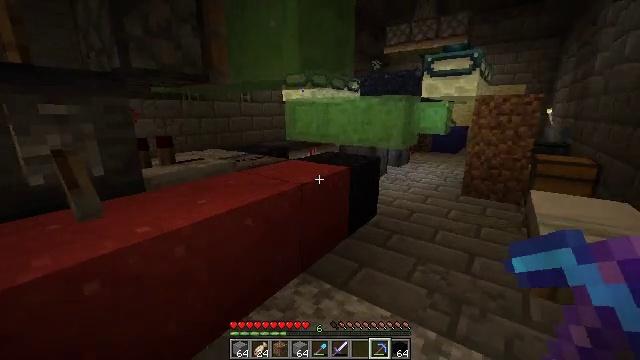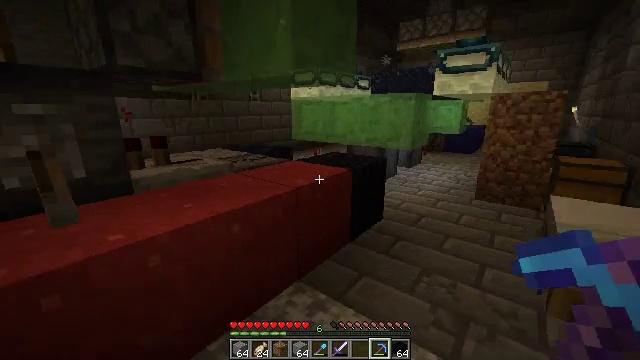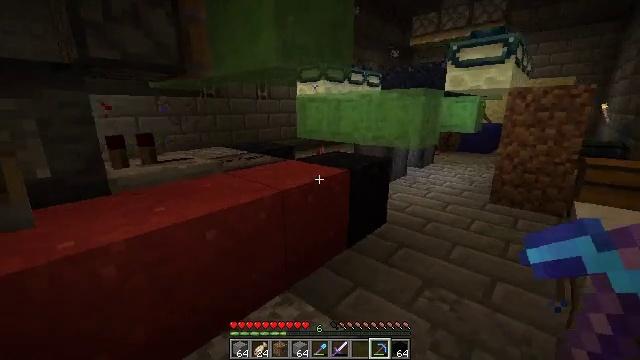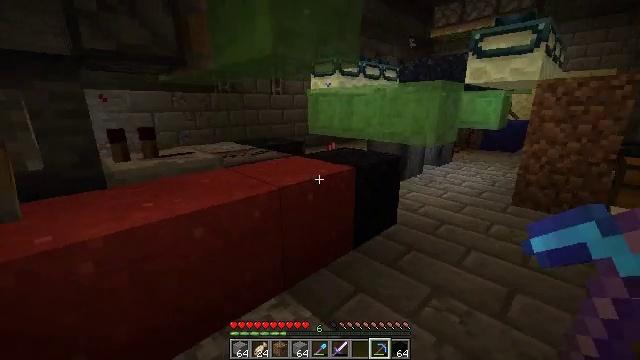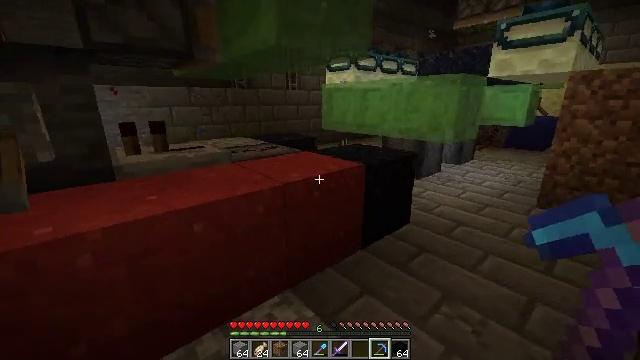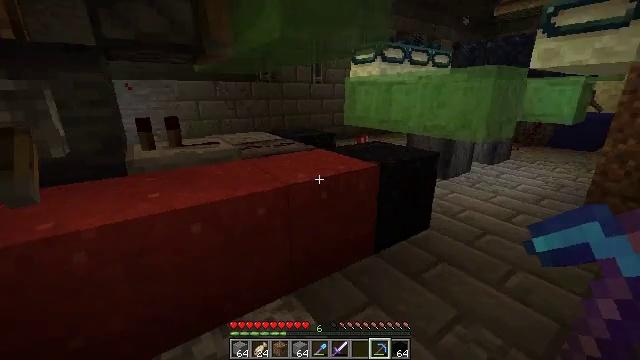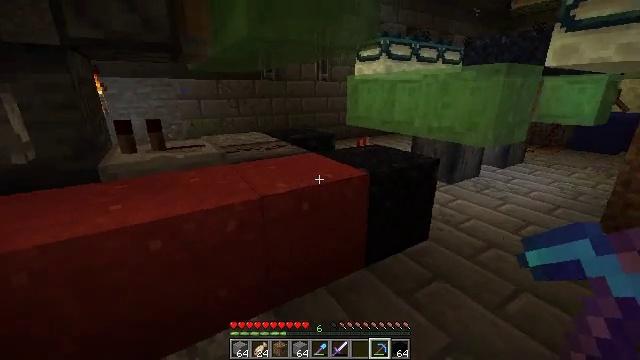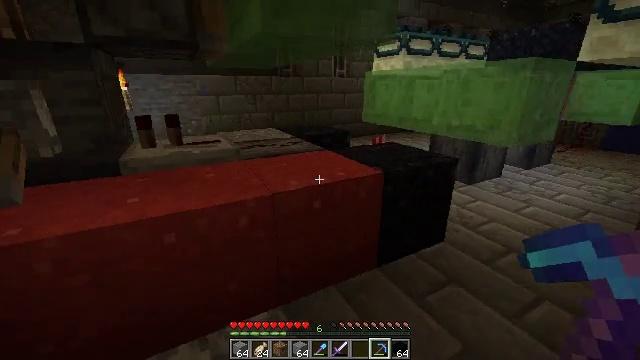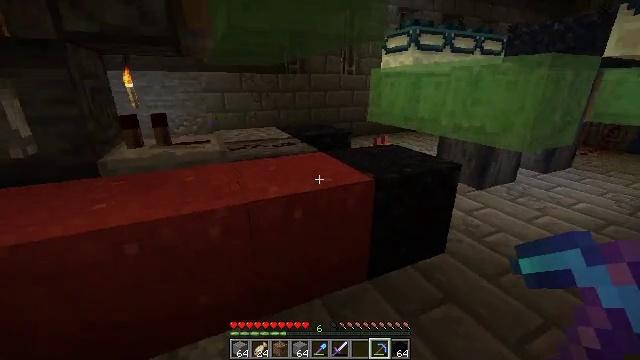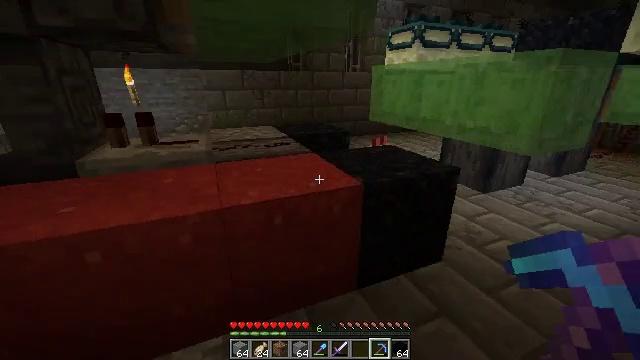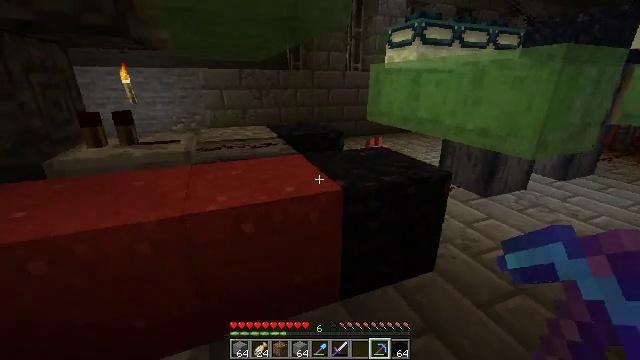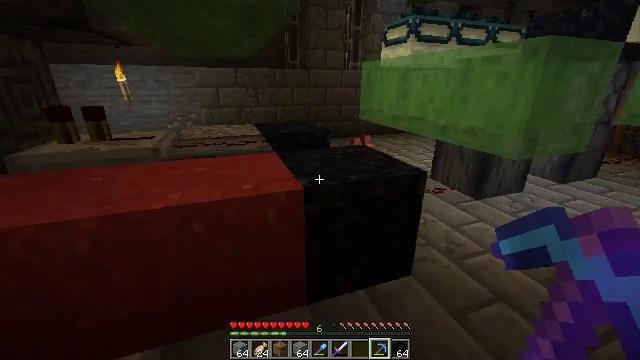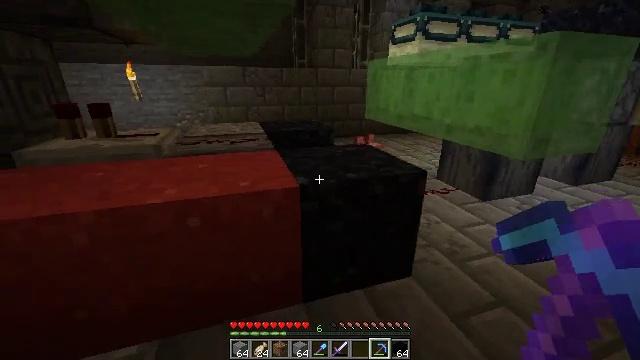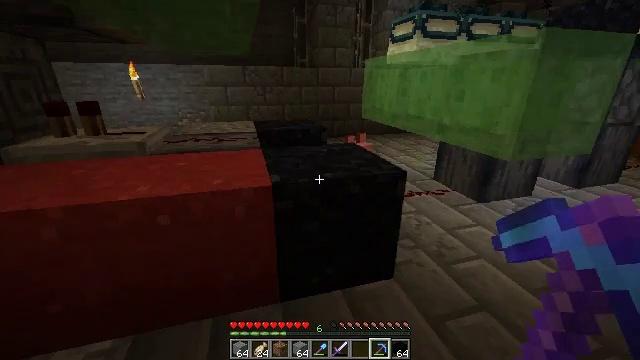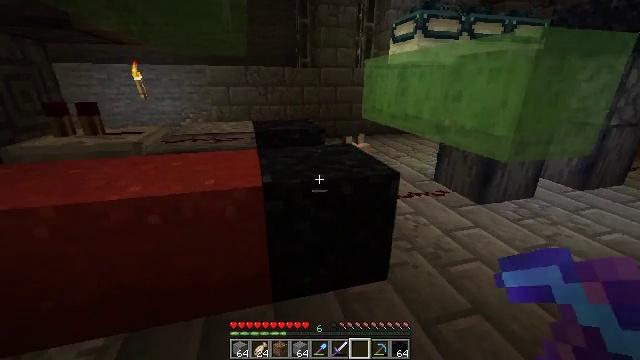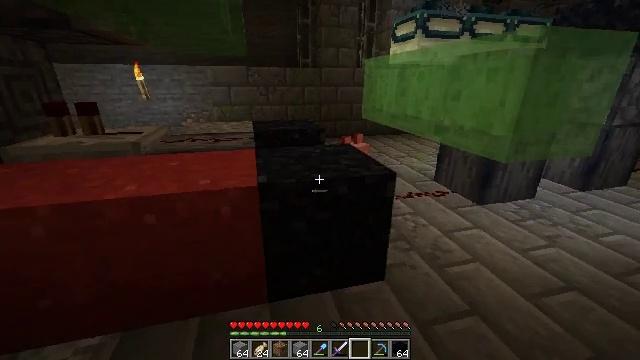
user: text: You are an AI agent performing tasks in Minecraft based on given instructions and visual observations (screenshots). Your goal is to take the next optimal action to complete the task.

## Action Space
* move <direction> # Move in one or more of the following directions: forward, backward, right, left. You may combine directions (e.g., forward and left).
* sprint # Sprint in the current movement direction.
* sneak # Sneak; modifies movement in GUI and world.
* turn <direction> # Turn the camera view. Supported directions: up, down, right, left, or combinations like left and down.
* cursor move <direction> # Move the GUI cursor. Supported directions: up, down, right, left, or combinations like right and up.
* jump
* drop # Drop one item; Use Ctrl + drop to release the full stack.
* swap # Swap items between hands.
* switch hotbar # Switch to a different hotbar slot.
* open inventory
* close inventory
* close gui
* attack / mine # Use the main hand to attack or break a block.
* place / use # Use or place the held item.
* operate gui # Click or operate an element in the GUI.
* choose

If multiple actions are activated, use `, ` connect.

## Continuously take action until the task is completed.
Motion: motion action
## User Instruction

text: Gather black concrete powder from the ground.
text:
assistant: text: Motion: move forward and move right, turn left
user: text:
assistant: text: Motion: move forward and move right, turn left
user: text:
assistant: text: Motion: move forward and move right, turn left
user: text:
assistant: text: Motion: move forward and move right, turn left
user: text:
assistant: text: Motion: move forward and move right, turn left and down
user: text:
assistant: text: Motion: move forward and move right, turn left
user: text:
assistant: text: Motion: move forward and move right, turn left
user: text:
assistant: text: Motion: move forward and move right, turn left
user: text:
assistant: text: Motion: move forward and move right, turn left
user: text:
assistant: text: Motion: move right, turn left
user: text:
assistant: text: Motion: move right, turn left
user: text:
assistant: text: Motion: move right, turn left
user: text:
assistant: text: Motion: turn left
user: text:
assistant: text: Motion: turn left
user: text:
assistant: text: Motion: no_op
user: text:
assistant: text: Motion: no_op
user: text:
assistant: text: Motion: no_op
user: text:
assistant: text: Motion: no_op
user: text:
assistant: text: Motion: no_op
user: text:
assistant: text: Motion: no_op
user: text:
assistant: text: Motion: no_op
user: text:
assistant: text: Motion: no_op
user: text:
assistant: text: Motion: no_op
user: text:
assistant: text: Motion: no_op
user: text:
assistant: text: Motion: no_op
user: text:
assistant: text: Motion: no_op
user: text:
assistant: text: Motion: no_op
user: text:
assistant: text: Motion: no_op
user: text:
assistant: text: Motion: no_op
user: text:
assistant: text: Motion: no_op